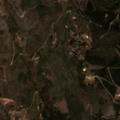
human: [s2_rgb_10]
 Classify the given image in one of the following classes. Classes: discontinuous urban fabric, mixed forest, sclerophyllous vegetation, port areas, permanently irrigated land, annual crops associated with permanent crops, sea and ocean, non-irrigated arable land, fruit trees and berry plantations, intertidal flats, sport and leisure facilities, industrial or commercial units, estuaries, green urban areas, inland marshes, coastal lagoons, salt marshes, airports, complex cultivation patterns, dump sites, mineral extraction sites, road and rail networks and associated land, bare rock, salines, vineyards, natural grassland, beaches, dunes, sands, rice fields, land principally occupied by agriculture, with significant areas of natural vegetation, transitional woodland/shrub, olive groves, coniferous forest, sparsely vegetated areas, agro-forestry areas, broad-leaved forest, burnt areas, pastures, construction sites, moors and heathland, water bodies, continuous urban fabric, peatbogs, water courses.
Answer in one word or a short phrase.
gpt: complex cultivation patterns, land principally occupied by agriculture, with significant areas of natural vegetation, broad-leaved forest, sclerophyllous vegetation, transitional woodland/shrub